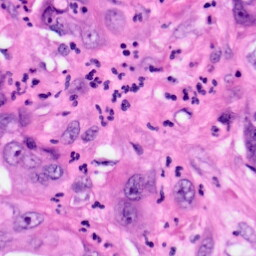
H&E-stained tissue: Pancreatic